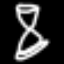
Label: hourglass